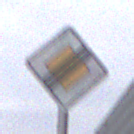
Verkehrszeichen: EndeVorfahrtsstrasse
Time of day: MorningAfternoon
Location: Outdoor (Urban)
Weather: Overcast
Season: NotSpecified
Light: Natural